Question: I have the following code in my DataAccess class:
'''
public IEnumerable<Object> getAllPersons()
{
string CommandText = "Select * from Person";
SqlCommand oCommand = new SqlCommand(CommandText, oConnection);
oCommand.CommandType = CommandType.Text;
// Create a datatable and SqlDataAdapter
SqlDataAdapter oAdapter = new SqlDataAdapter();
oAdapter.SelectCommand = oCommand;
DataTable oDataTable = new DataTable();
try
{
// Open Connection and fill the datatable using the SqlDataAdapter
oConnection.Open();
oAdapter.Fill(oDataTable);
return oDataTable.AsEnumerable();
}
catch (Exception oException)
{
throw oException;
}
finally
{
// Close the SqlConnection
oConnection.Close();
}
}
'''
In my presentation layer i need to bind this returned DataTable to my grid, here's my code:
'''
DataAccess mydataaccess = new DataAccess();
IEnumerable<object> personList=mydataaccess .getAllPersons();
GridView1.DataSource = personList;
GridView1.DataBind();
'''
This results in the following:

How can I display the actual columns and data resulted from the DataTable ?
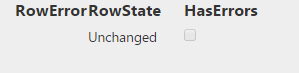
Answer: The binding of the 'IEnumerable<object>' to the DataSource of your grid fails.
You need to convert back your sequence of DataRow to an object that could be assigned to the DataSource property.
You could change your GetPerson method to return an 'IEnumerble<DataRow>' instead of a generic object
'''
public IEnumerable<DataRow> getAllPersons()
'''
and in the binding call
'''
DataAccess mydataaccess = new DataAccess();
IEnumerable<DataRow> personList=mydataaccess .getAllPersons();
GridView1.DataSource = personList.CopyToDataTable();
GridView1.DataBind();
'''
But at this point I am wondering why you don't return directly a DataTable from your 'getAllPersons' method